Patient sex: M
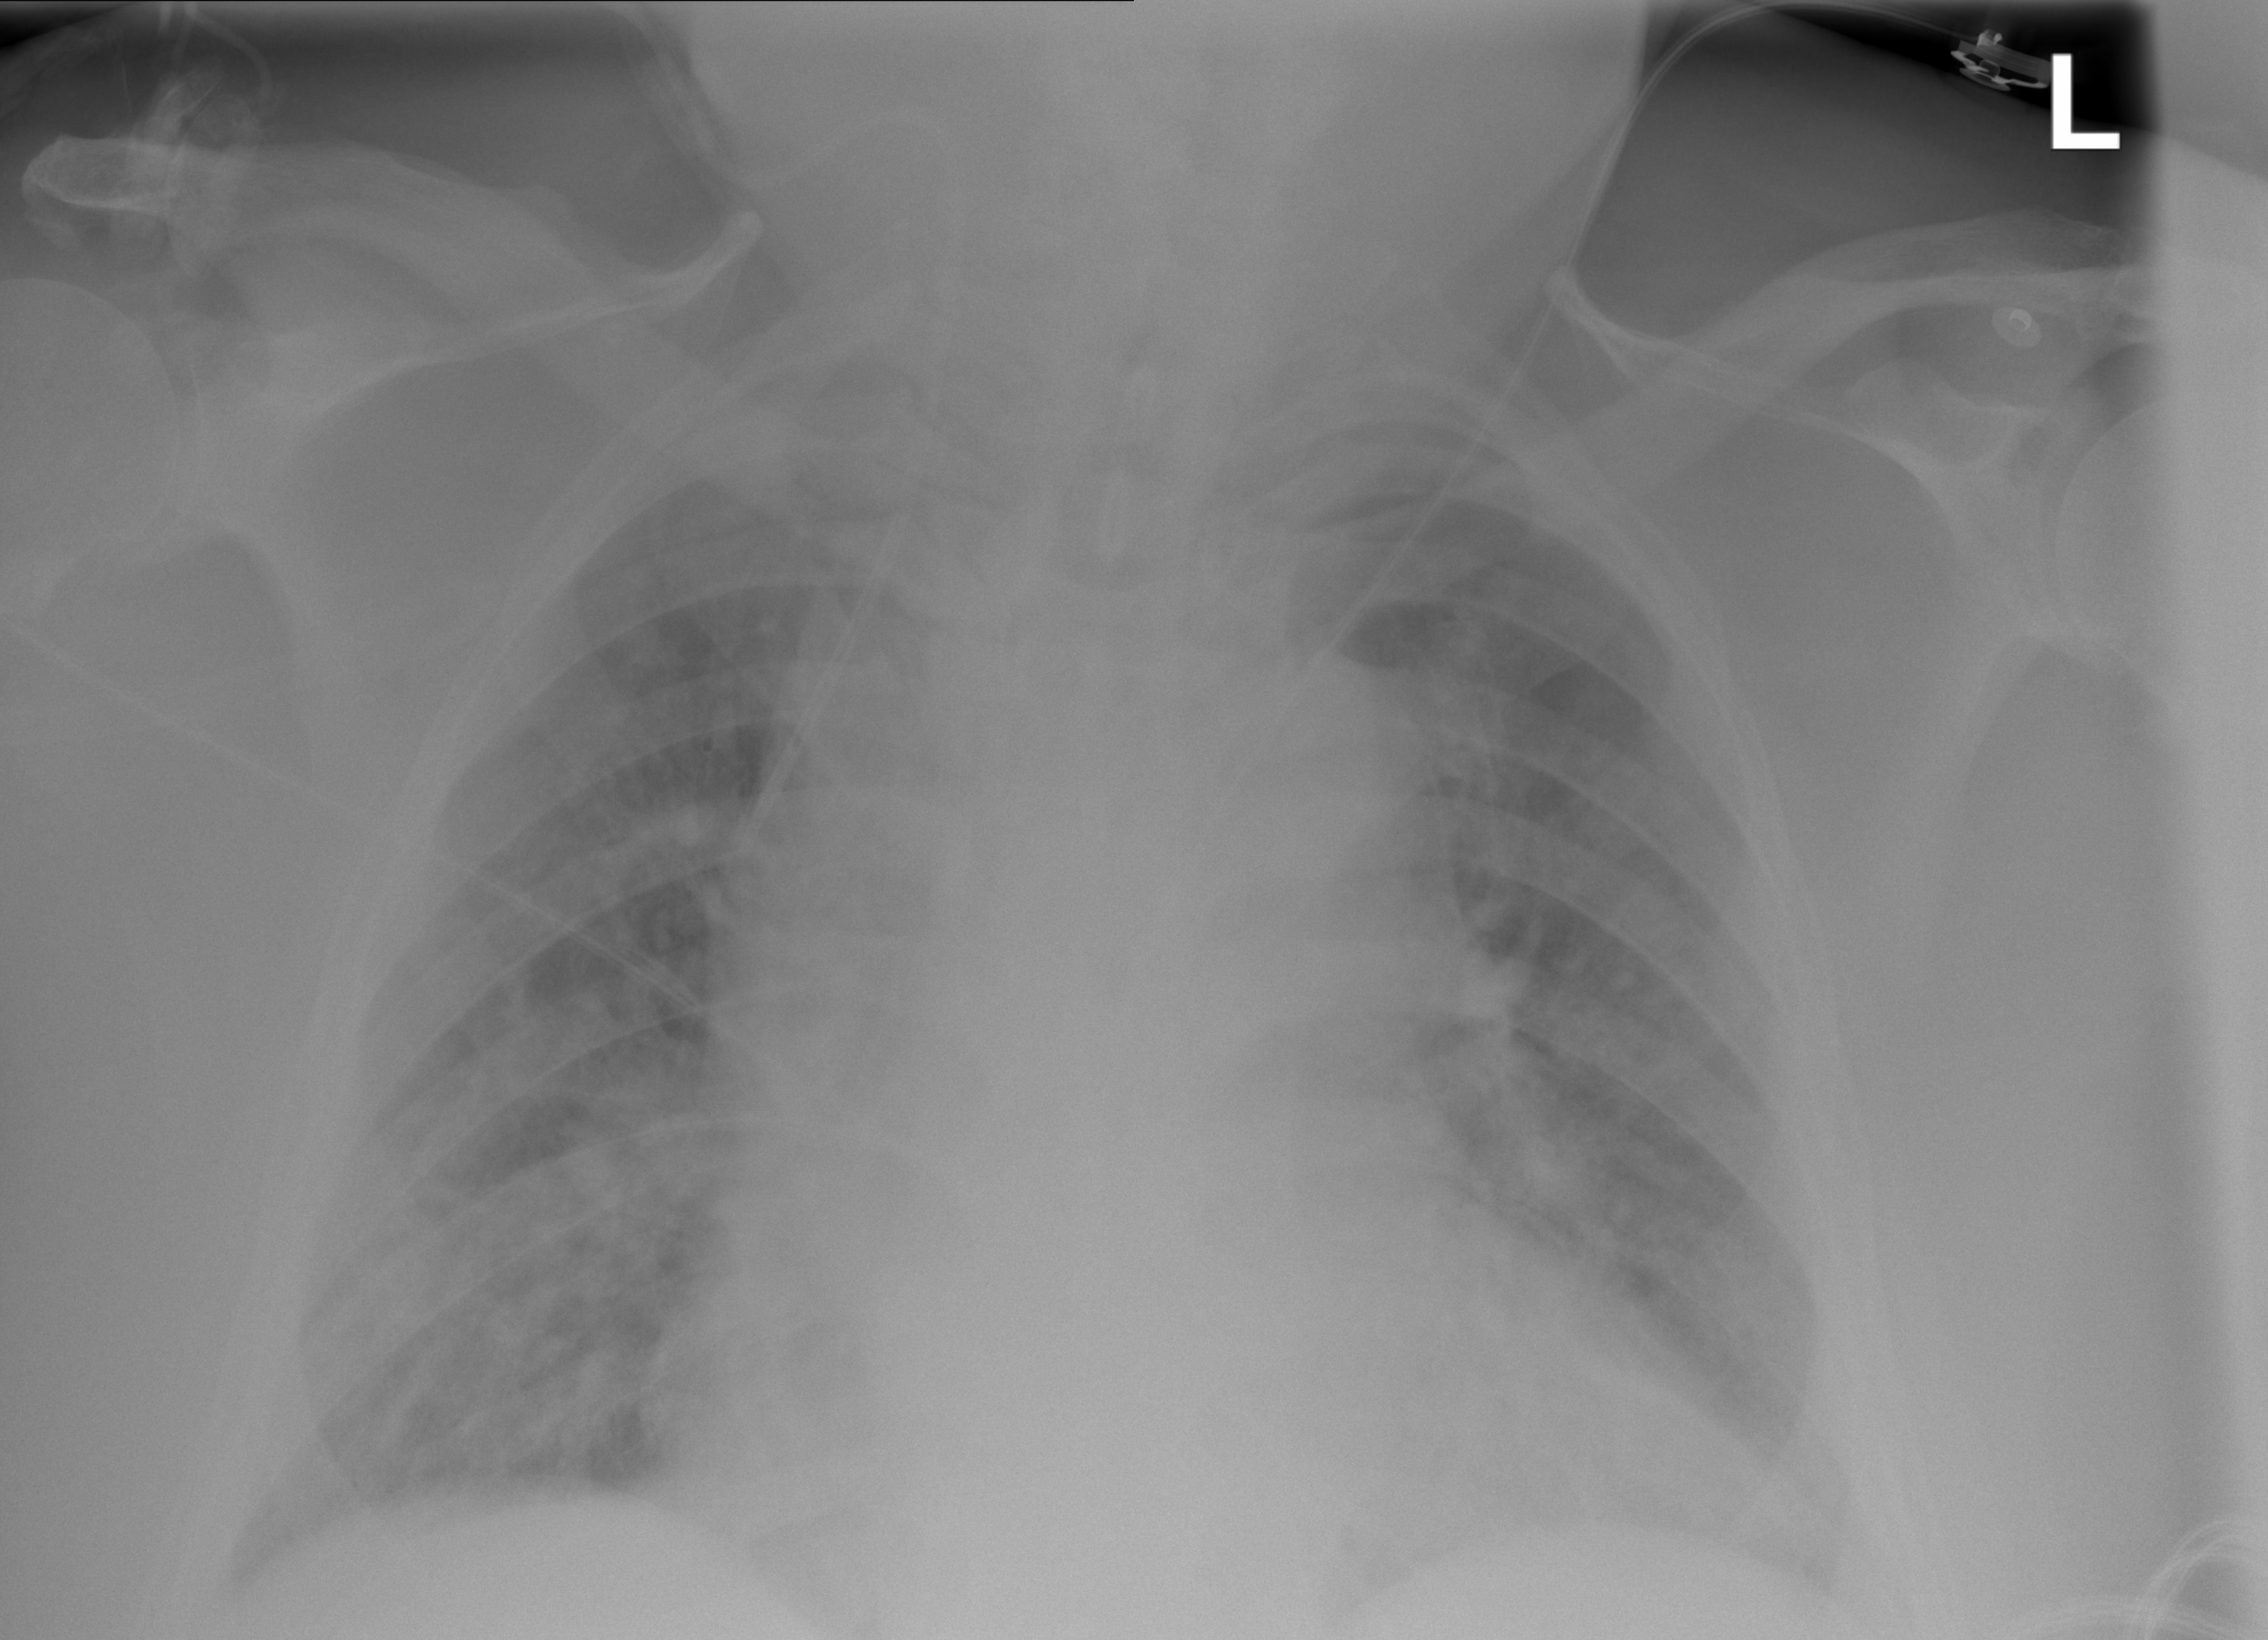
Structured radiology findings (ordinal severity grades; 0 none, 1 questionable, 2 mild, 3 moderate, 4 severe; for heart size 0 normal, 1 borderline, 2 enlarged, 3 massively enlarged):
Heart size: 2
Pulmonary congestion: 2
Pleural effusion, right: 0
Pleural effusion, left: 0
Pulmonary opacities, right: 2
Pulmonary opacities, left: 2
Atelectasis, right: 0
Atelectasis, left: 0